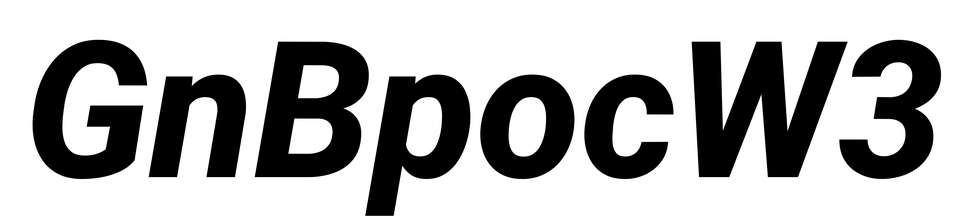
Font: Roboto-Italic_ExtraBold_Italic